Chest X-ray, AP view. Patient: 56 years old, sex M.
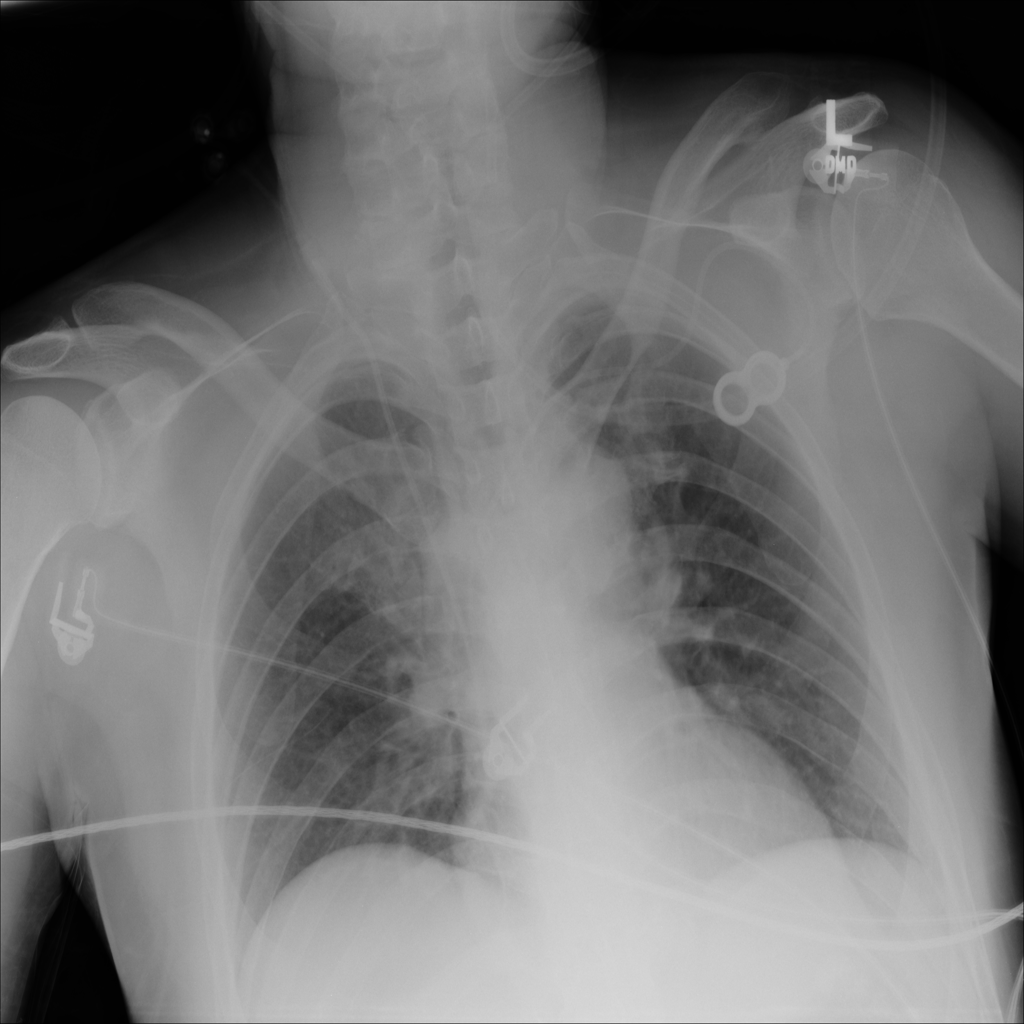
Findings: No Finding